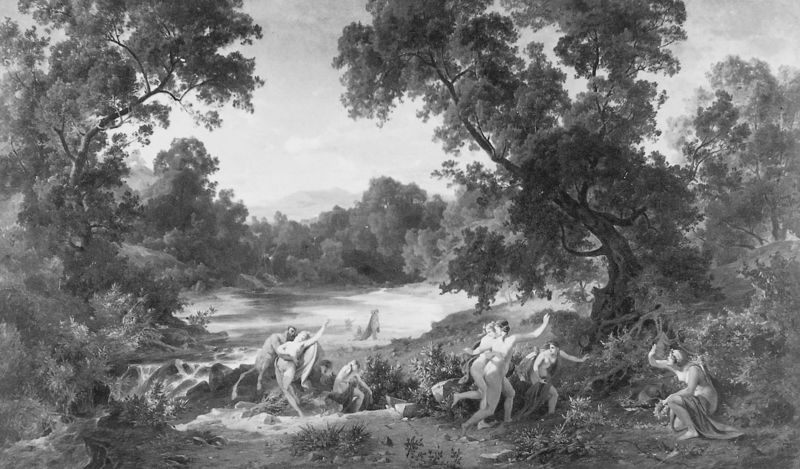
Titel: Landschaft mit Nymphenraub
Künstler: Friedrich Preller d. Ä.
Institution: Dresden, Staatliche Kunstsammlungen
Schlagwörter: baum, gemälde, himmel, laub, mann, nackt, schatten, wasser, bäume, fluss, frauen, landschaft, menschen, see, blumen, frau, grau, schwarz, stuhl, tisch, zeichnung, wiese, stamm, gebüsch, pflanzen, affe, engel, bein, sommer, romantik, nackte, erotik, wasserlauf, idyll, lichtung, druck, radierung, raub, fliehen, bier, hirsch, götter, teufel, zeus, pan, zeichnun, begehren, helena, schwrzweiss, erzählung, fluus, colöa